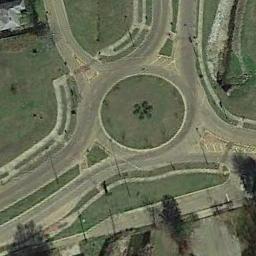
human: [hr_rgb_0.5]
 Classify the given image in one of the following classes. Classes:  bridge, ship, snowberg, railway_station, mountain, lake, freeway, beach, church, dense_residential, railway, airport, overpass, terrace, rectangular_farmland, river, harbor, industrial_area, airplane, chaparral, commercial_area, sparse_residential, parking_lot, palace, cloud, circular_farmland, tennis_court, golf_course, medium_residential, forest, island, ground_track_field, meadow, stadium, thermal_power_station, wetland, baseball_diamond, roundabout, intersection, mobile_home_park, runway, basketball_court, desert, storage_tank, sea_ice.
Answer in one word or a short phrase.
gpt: roundabout